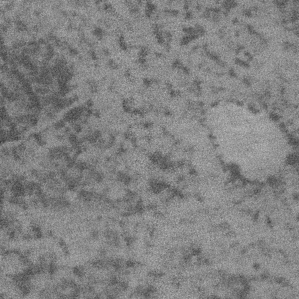
Label: frost